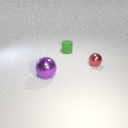
small red metal sphere to the right of small green rubber cylinder